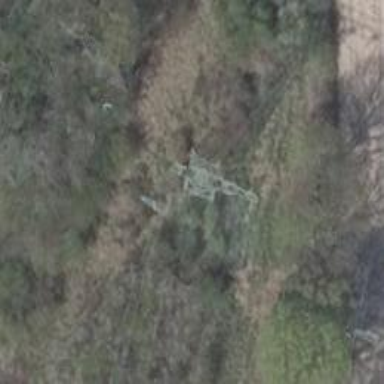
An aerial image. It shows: Power tower.